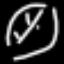
Label: leaf